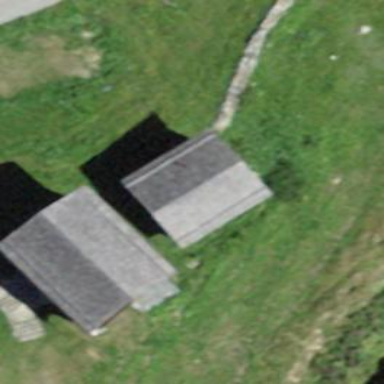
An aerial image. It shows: Barn.